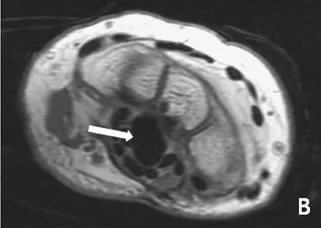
Magnetic resonance imaging of the first patient disclosed focal lower intensity of the nodular lesion (white arrow) without obvious contrast enhancement. (B) Axial plane of T1-weighted image with contrast.
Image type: radiology (mri)